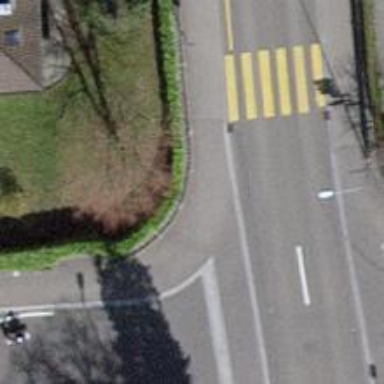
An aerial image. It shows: Sidewalk along the footway.